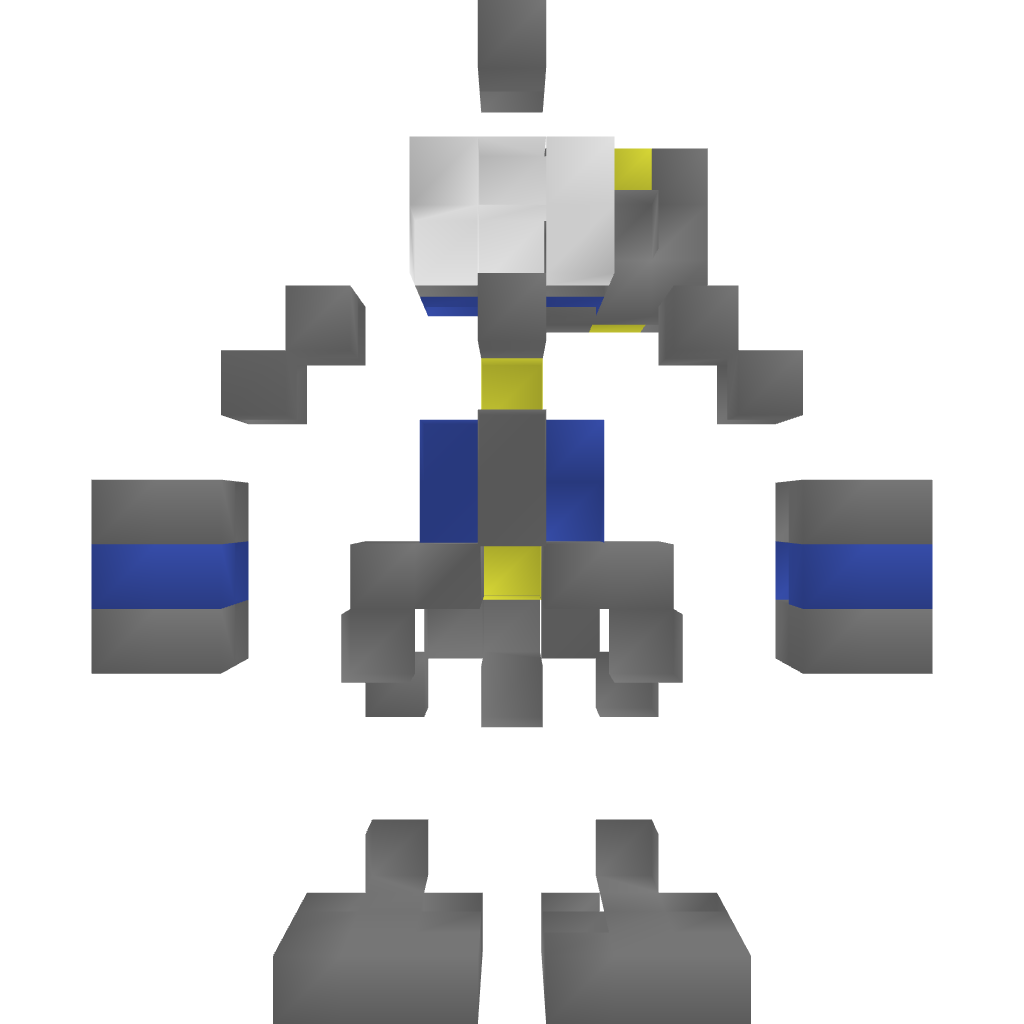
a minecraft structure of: Mech_1 bad low quality